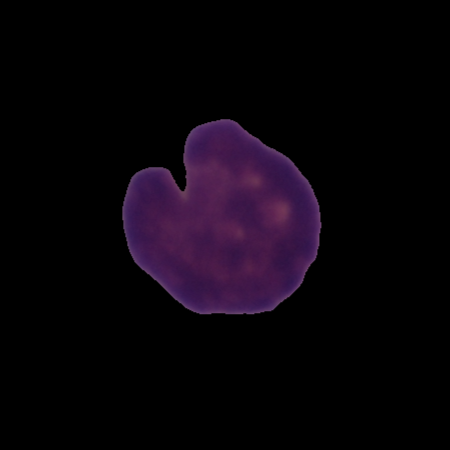
Label: healthy